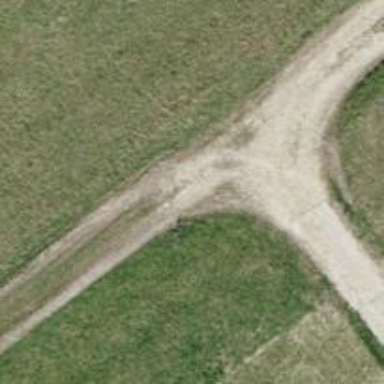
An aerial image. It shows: Well-maintained track road of grade 1.